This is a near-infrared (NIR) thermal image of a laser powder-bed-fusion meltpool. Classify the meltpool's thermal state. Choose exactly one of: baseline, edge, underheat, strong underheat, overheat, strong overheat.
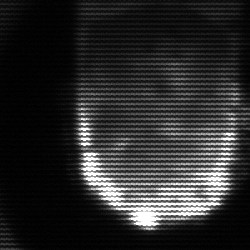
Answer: baseline